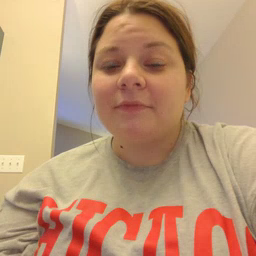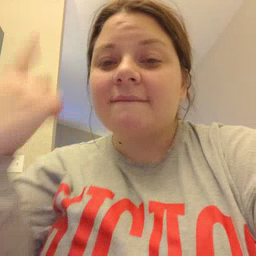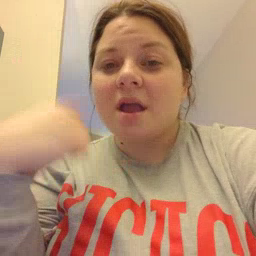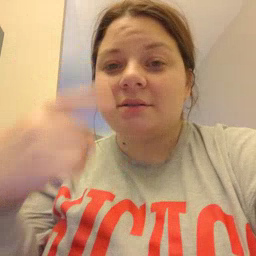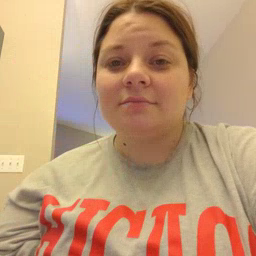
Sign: face